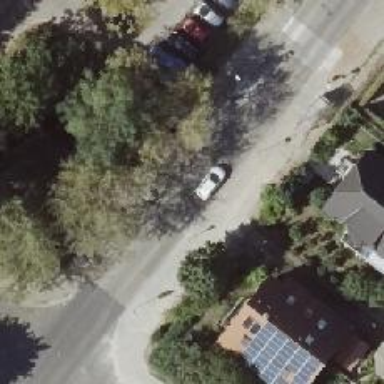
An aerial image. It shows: Tertiary road with concrete surface. There are separate sidewalks on both sides.